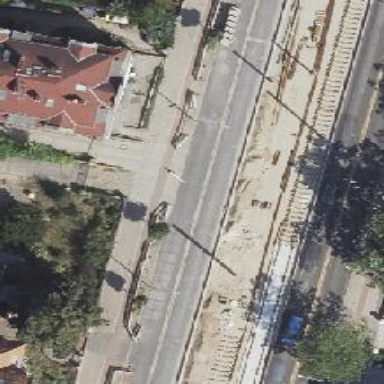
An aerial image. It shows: Secondary road with lane markings and asphalt cycle track on the right side.